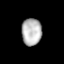
Tissue: lung
Cell type: Epithelial cells
Senescence score: 0.2226
Nuclear area (px): 524
Mean DAPI intensity: 184.198